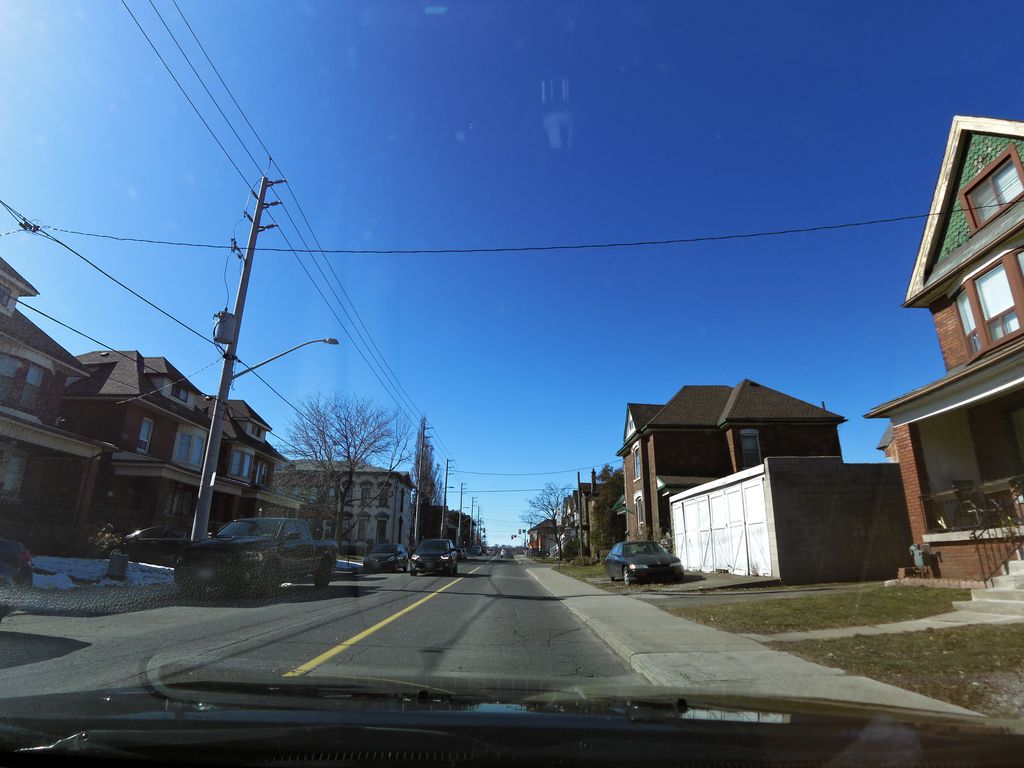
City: hamilton